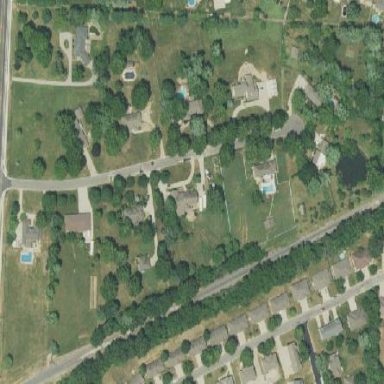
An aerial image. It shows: Single-family residential area.